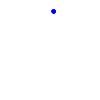
Particle: pion